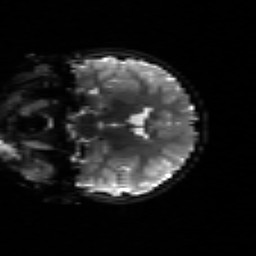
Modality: sbref
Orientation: coronal
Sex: male
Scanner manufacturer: siemens
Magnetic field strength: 3 T
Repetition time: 5 s
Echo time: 0.071 s